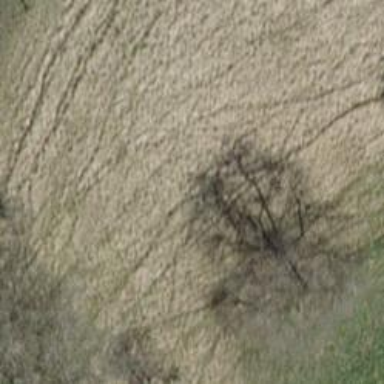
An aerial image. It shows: Single tag "natural: tree."